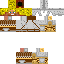
A male human skin with medium skin, wearing blonde long hair dressed in a blue hoodie and brown pants, featuring a closed mouth.